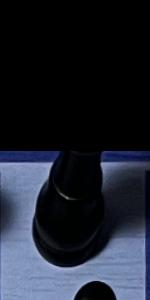
Label: King_Black